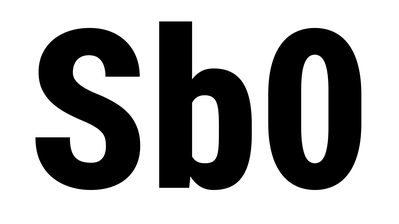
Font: Roboto_Condensed_ExtraBold